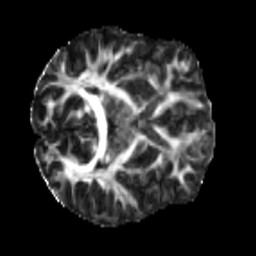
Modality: FA
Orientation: axial
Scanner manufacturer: siemens
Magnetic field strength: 3 T
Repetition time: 4 s
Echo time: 0.0594 s